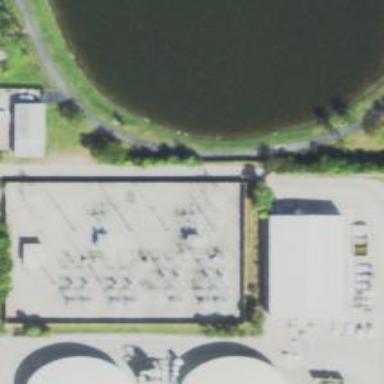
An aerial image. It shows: Switch used for power control.